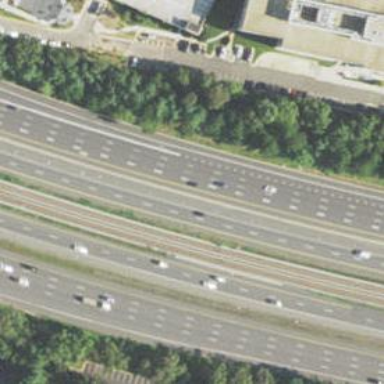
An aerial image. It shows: Motorway junction.